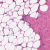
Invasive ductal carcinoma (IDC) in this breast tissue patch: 0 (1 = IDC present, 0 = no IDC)